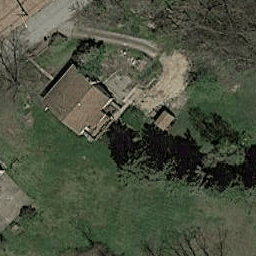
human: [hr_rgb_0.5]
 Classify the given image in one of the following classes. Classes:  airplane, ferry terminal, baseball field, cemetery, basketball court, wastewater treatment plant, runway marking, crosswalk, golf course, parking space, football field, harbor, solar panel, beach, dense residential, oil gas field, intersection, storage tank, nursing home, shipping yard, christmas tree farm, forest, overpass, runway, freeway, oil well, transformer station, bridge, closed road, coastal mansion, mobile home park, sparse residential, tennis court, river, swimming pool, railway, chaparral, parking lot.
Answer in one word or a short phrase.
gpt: sparse residential